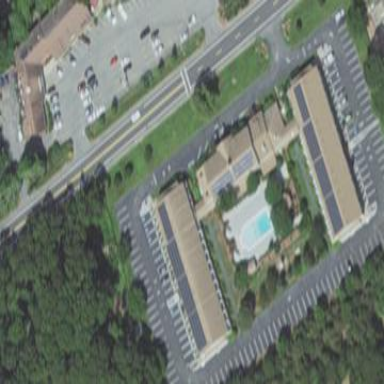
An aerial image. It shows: Commercial building that serves as hotel.